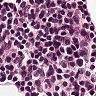
Metastatic tissue present: no